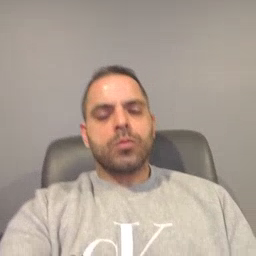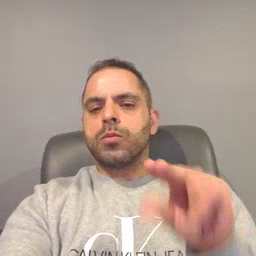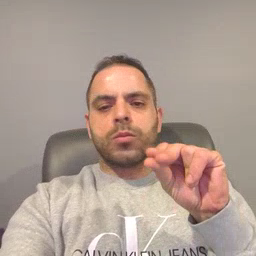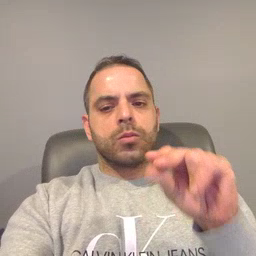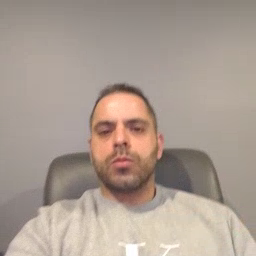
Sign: no